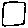
Label: hexagon